Question: I would like to remove a panel frame and place it on the panel body only,
the effect should look like this: ( the header has no border or background and the panel body has rounded corners.)

here is what I have tried:
'''
Ext.define('SomePanel', {
extend: 'Ext.panel.Panel',
frame: true,
frameHeader: false,
cls: 'x-portlet'
});
'''
I have also tried with the following Sass definitions:
'''
$panel-body-border-color:Gray !default;
$panel-body-border-width:1px !default;
$panel-header-background-color:transparentize(Gray,1) !default;
$panel-header-color:#30495c !default;
$panel-header-border-width:0px;
'''
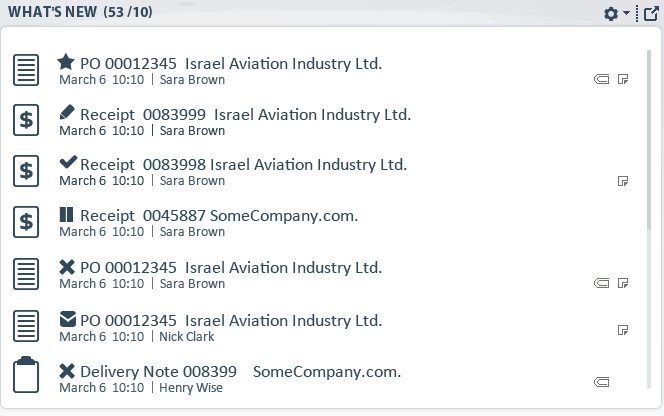
Answer: The way I ended up doing this was by nesting another panel within the main panel,
the nested one has a border radius, while the main one has a transparent header with a few css twicks.